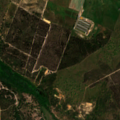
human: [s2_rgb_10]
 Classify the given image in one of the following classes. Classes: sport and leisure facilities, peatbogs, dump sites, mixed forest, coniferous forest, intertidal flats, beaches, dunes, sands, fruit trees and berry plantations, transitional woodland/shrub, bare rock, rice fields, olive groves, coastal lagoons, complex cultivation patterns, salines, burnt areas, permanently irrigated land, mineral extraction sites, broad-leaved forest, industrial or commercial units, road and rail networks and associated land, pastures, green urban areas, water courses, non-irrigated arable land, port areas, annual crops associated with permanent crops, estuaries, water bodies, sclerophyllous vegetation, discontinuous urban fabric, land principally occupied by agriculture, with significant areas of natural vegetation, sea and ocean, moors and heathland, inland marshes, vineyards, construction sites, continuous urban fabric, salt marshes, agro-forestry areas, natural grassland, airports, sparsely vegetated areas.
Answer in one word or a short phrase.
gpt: sport and leisure facilities, non-irrigated arable land, permanently irrigated land, pastures, agro-forestry areas, mixed forest, transitional woodland/shrub